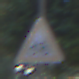
Verkehrszeichen: RadverkehrRechts
Umgebung: Outdoor, Suburban
Tageszeit: MorningAfternoon
Wetter: PartlyCloudy
Licht: Natural
Jahreszeit: NotSpecified
Kontrast: LowContrast